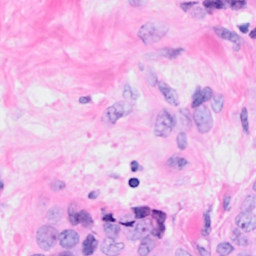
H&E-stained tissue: Breast